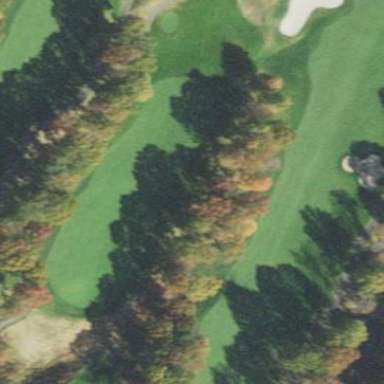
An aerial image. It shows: Grassy area designated as golf fairway.